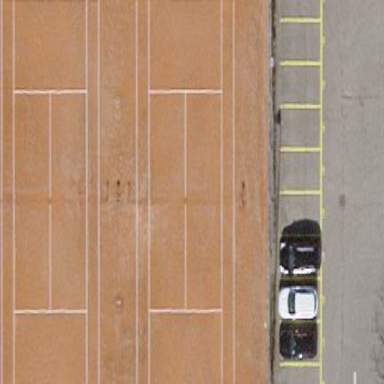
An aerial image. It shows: Clay tennis court pitch.